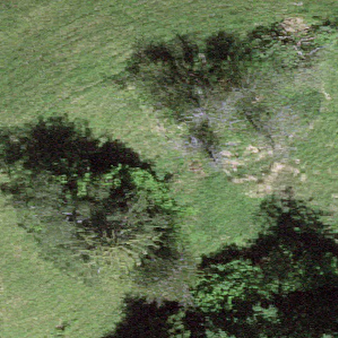
Label: other